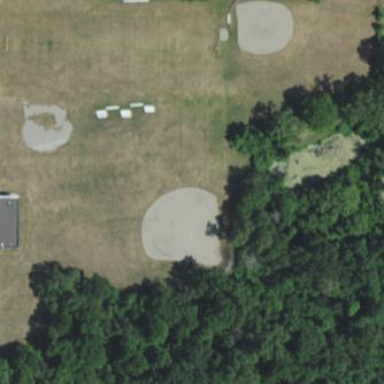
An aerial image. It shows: Baseball pitch for leisure and sports activities.